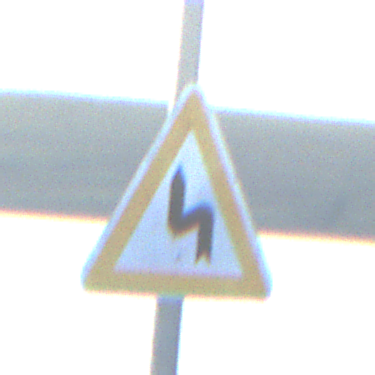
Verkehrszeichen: DoppelkurveZunaechstLinks
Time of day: SunriseSunset
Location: Outdoor (RoadRail)
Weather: PartlyCloudy
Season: NotSpecified
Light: Natural